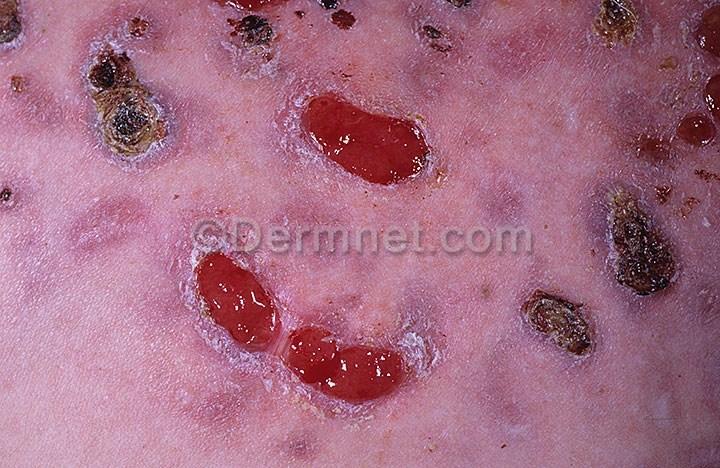
Disease: Acne and Rosacea Photos